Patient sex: M
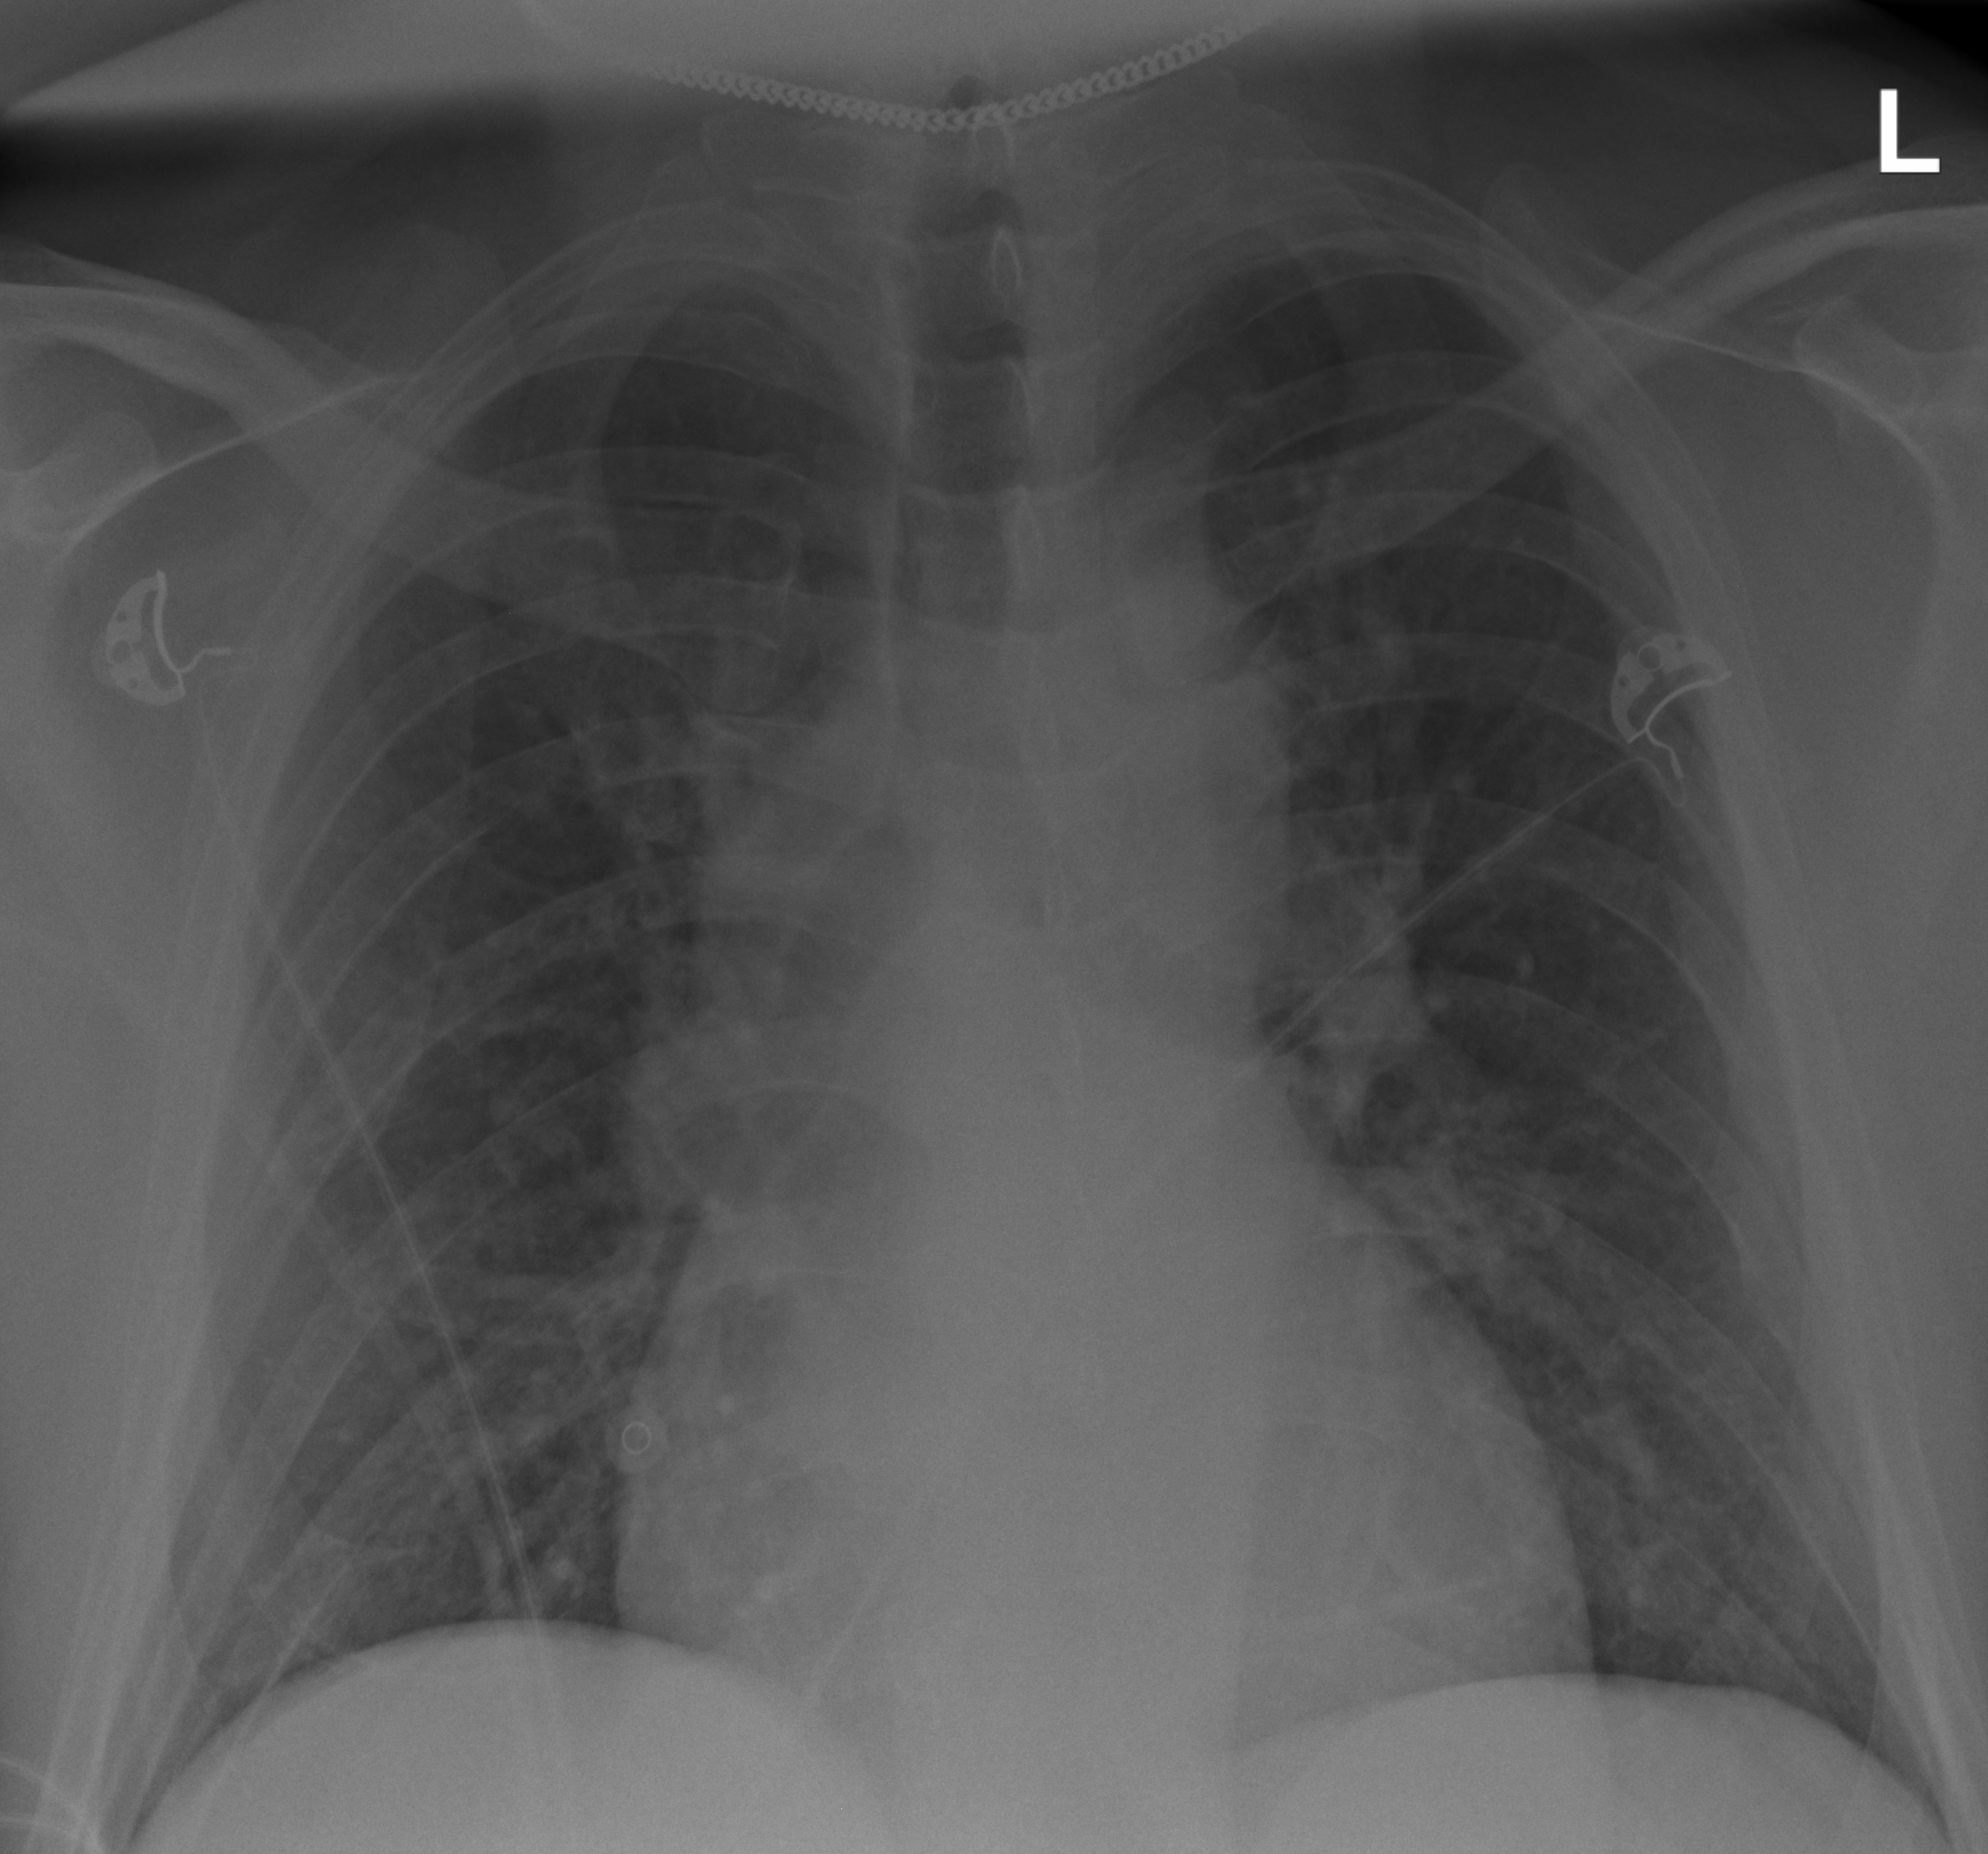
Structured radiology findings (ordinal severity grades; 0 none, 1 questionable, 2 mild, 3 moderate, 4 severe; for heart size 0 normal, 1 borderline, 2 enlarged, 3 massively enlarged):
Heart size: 2
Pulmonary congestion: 1
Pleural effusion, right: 0
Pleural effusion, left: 0
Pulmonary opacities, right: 0
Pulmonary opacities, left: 0
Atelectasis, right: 2
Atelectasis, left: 0